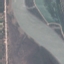
Land use / land cover class: River